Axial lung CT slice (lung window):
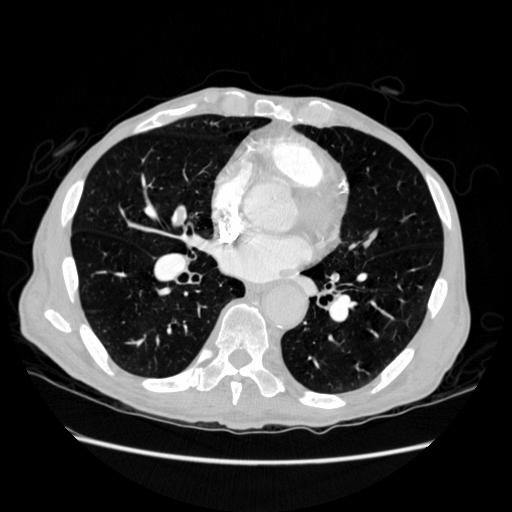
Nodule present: no